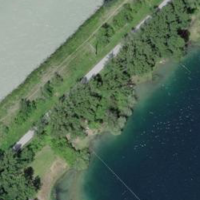
EUNIS habitat code: 53
Species observed at this site:
Quercus pubescens
Squalius cephalus
Cephalanthera longifolia